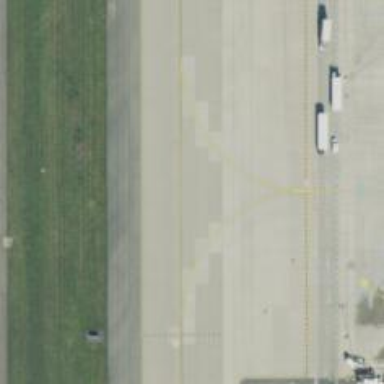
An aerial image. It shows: View of taxiway at the airport.